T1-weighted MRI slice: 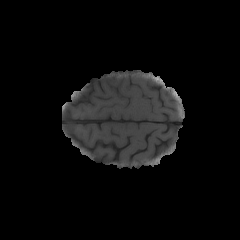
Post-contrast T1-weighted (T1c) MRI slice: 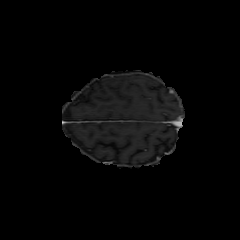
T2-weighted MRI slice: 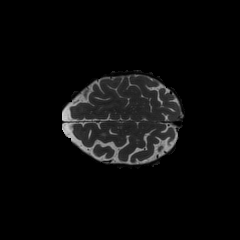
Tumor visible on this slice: no